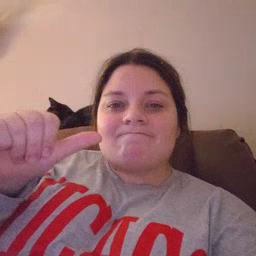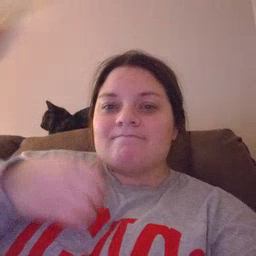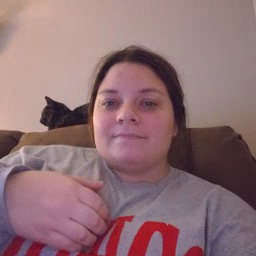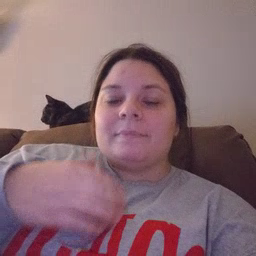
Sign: not